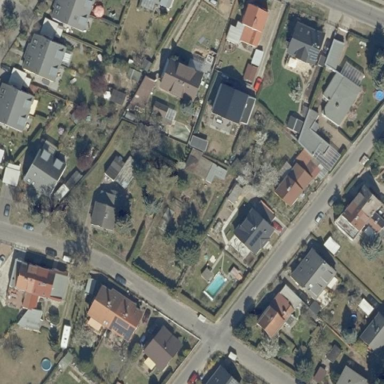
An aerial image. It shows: Residential area.